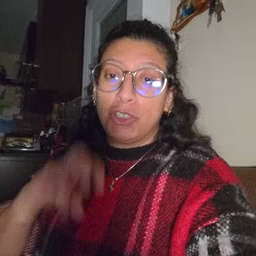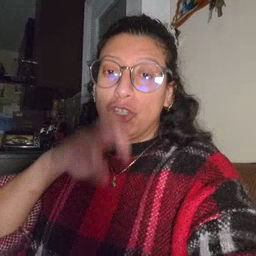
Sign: chair